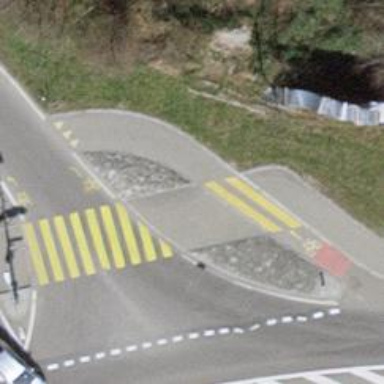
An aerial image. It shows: Traffic calming island.